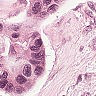
Metastatic tissue present: yes